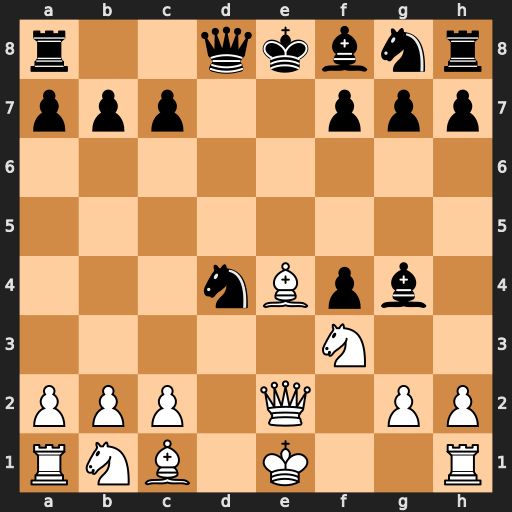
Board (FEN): r2qkbnr/ppp2ppp/8/8/3nBpb1/5N2/PPP1Q1PP/RNB1K2R
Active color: w
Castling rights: KQkq
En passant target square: -
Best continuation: Bc6#